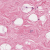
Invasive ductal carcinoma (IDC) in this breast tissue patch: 0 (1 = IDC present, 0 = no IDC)